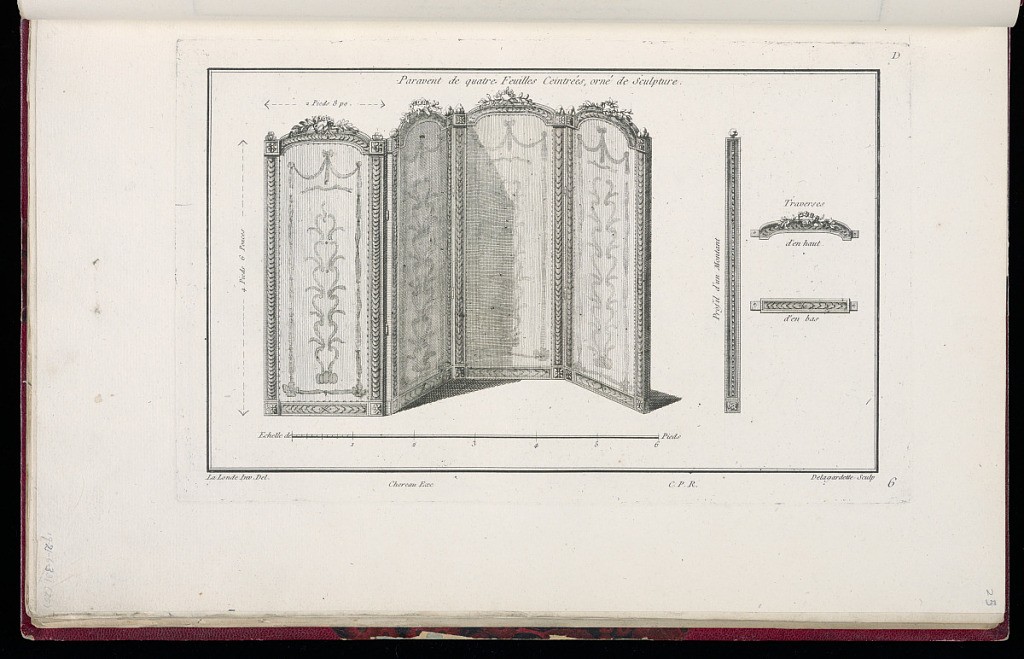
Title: Paravent de quatre Feuilles Ceintrées, orné dee Sculpture
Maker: Richard de Lalonde, French, active 1780–96
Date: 1775-1788
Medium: Etching on off-white laid paper
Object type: Print
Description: Design for a folding screen with four panels, decorated with arabesque ornament and carved with motifs including piastre, rosette, and wreaths with laurel branches. To the right side of the screen are details of the carved pieces. The plate is signed and numbered.